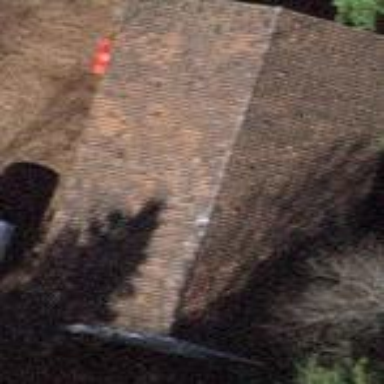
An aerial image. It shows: Building with gabled roof made of brown roof tiles. The roof is oriented along the structure.